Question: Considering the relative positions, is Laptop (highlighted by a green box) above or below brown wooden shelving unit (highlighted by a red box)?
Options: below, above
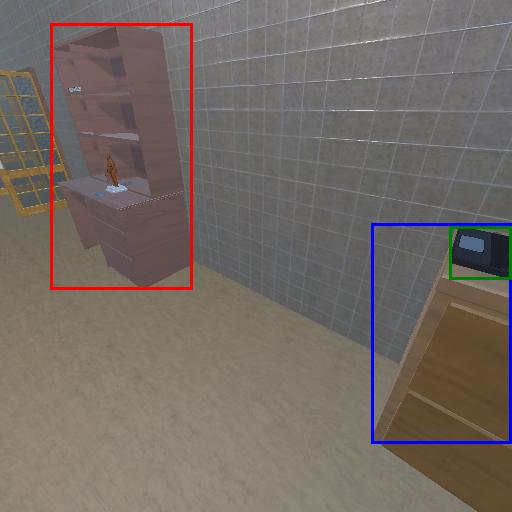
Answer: below